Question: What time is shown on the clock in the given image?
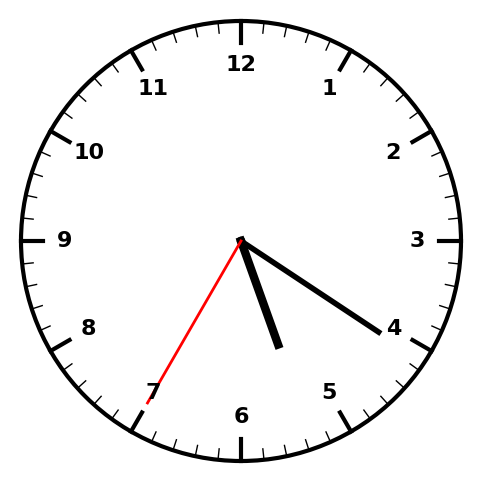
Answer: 05:20:35